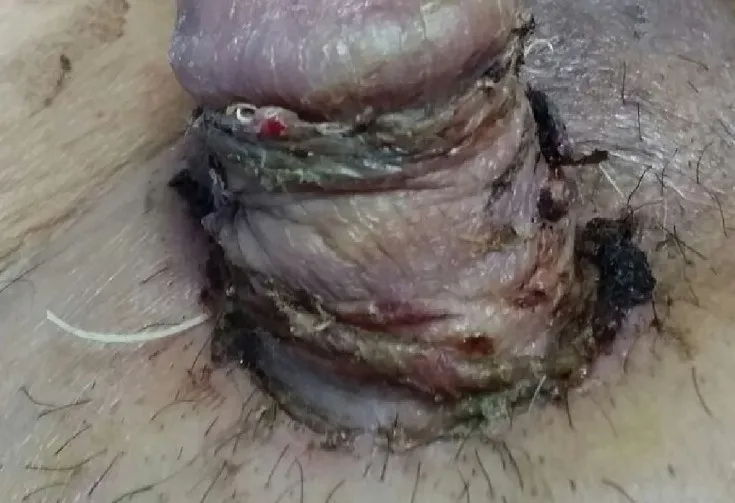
Post-op image showing split skin graft.
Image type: medical_photograph (other_medical_photograph)